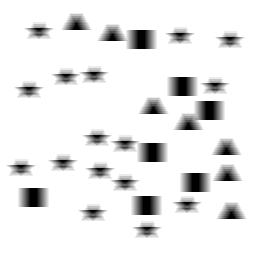
Squares: 7
Triangles: 7
Stars: 16
Total shapes: 30